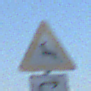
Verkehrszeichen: WildwechselRechts
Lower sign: RichtungsangabeDurchPfeile5
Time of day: Dawn
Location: Outdoor (Nature)
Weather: Clear
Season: NotSpecified
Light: Natural